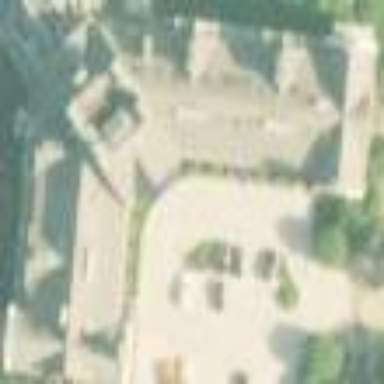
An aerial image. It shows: Part of building.